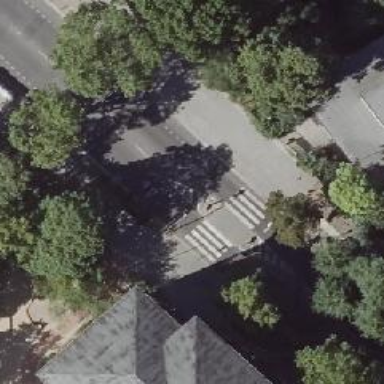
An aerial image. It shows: Marked road crossing with traffic signal. There is island at the crossing.